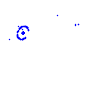
Particle: kaon